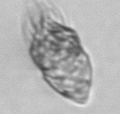
Label: Strombidium_morphotype1